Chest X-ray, AP view. Patient: 23 years old, sex M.
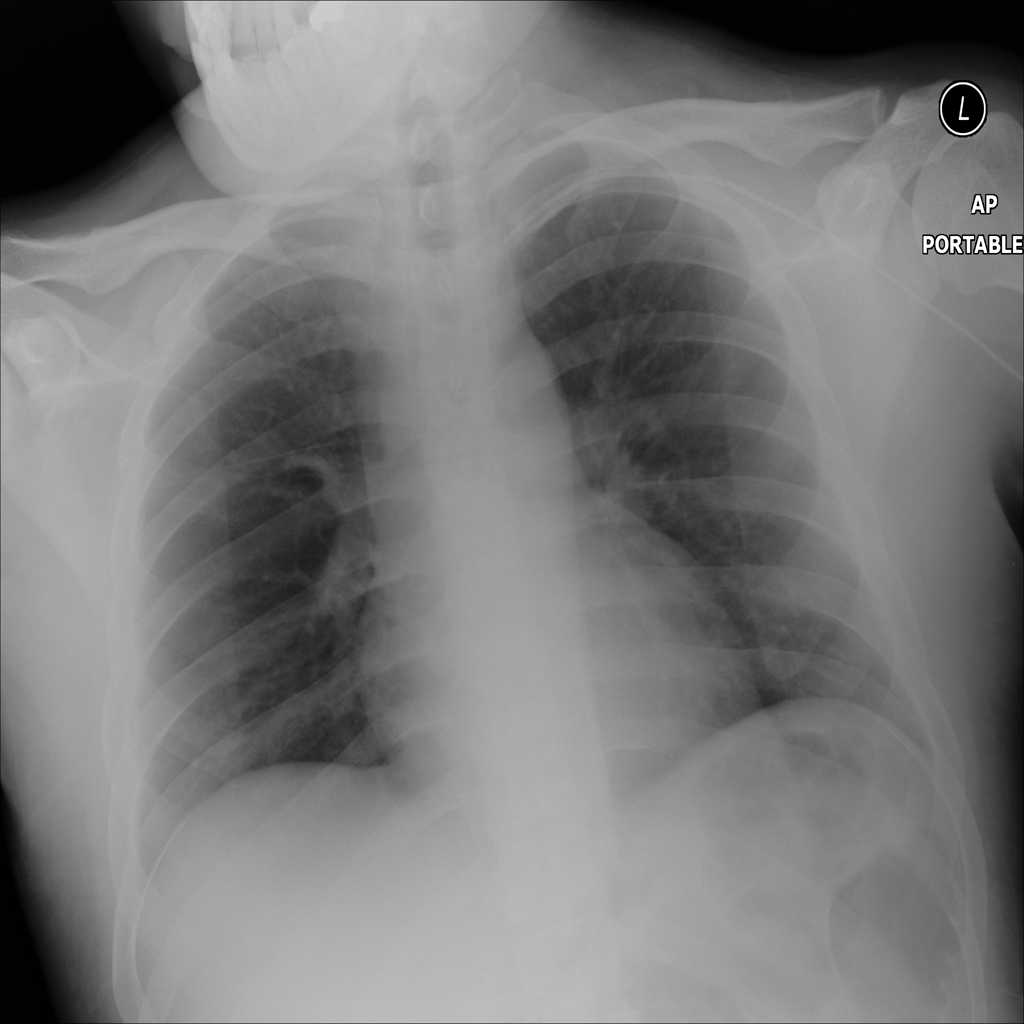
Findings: No Finding